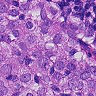
Metastatic tissue present: yes